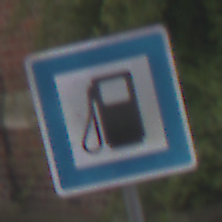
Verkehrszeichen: Tankstelle
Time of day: Midday
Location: Outdoor (Urban)
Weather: Overcast
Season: NotSpecified
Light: Natural